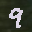
Label: 9